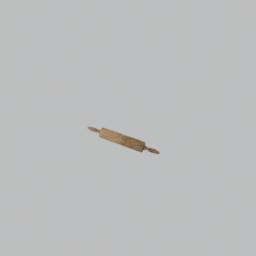
Label: tools